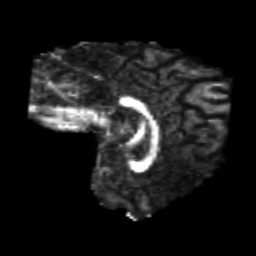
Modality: FA
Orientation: sagittal
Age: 25
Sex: male
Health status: healthy
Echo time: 0.074 s